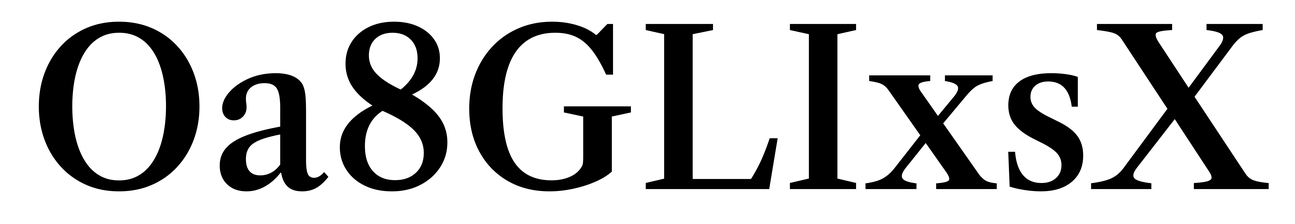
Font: LibreCaslonText_Medium